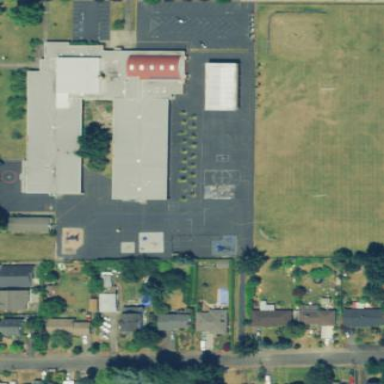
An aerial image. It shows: Paved pedestrian road in schoolyard.